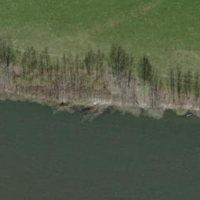
EUNIS habitat code: 15
Species observed at this site:
Anas acuta
Circus aeruginosus
Phalacrocorax carbo
Podiceps cristatus
Pararge aegeria
Grus grus
Spatula clypeata
Milvus migrans
Anthus spinoletta
Pandion haliaetus
Spinus spinus